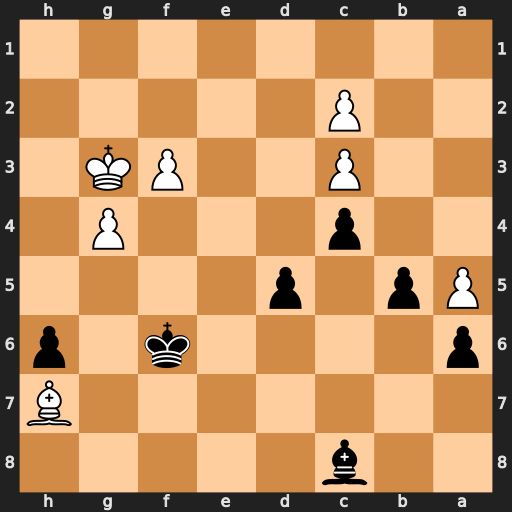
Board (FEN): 2b5/7B/p4k1p/Pp1p4/2p3P1/2P2PK1/2P5/8
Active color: b
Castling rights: -
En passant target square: -
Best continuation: Kg7 Bg8 Kxg8